Question: I currently have a JDialog (class that implements JDialog and is constructed like a jframe), and has 3 swing buttons placed on it. Currently I have it set, undecorated = true, to hide the outer frame. Is there any way to use my image to replace the default square frame?
This is what I aim for :

The blue square with shadow is the pre made image.
Regards
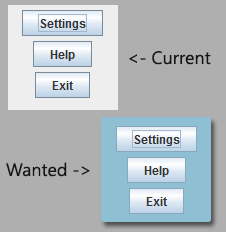
Answer: > The blue square with shadow is the pre made image.
Well, the best way would be to set the background of the panel and then add a 'ShadowBorder' to the panel. This will provide you with far more flexibility in the future as you can create many panels with different colors and reuse the same ShadowBorder instead of having to create an Image every time. I don't have an example of a ShadowBorder, but you might find one if you search the web.
> Is there any way to use my image to replace the default square frame?
But if you really want to use your premade Image, then you can just:
1. create a JLabel and add your Image to the label as an Icon
2. add the label to the dialog
3. set the layout manager of the label
4. add your components to the label.